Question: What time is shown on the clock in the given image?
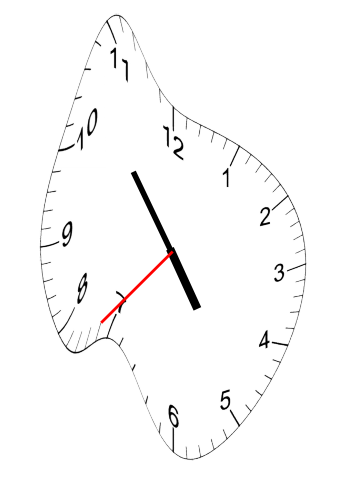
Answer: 04:53:37